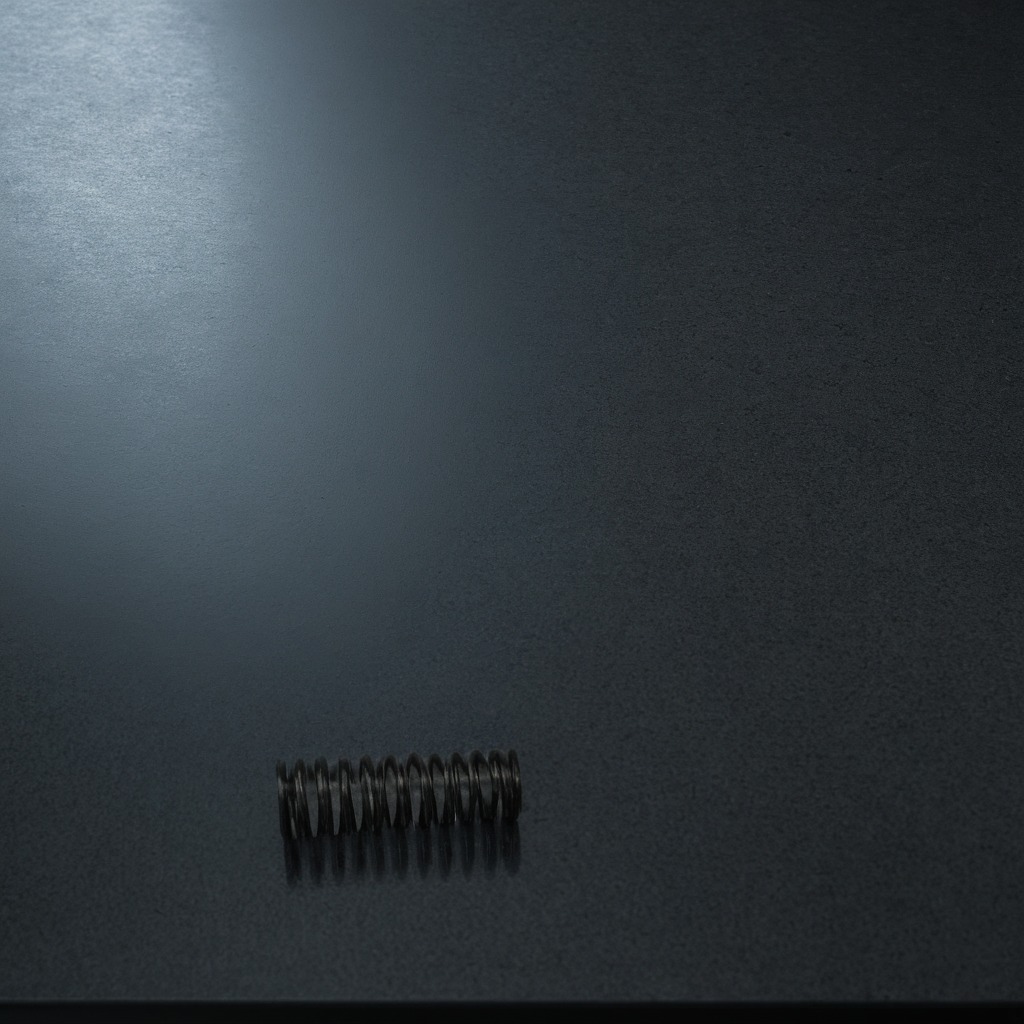
A coiled metal spring lies on the clean granite table inside a workshop at night.